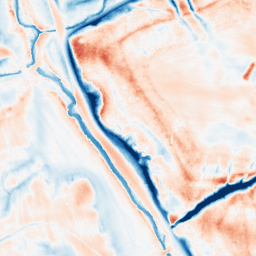
Category: trend_removal
Decomposition family: local_polynomial
Decomposition parameters: window_size: 31
degree: 3
Upsampling method: quartic
Upsampling parameters: scale: 2
Upsampling scale: 2